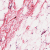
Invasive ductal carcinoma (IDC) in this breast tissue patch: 0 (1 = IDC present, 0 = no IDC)